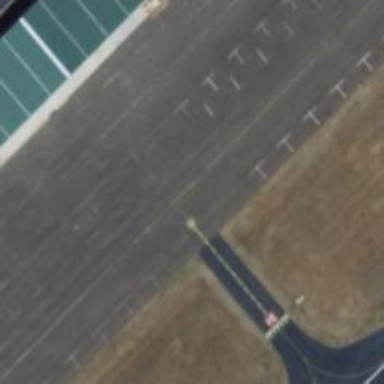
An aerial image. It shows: View of taxiway at the airport.